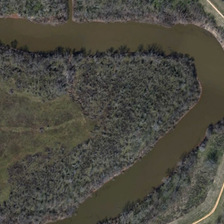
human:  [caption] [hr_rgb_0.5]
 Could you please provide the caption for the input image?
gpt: many green plants are in two sides of a curved river .

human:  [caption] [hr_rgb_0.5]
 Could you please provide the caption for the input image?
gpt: many green plants are in two sides of a curved river .

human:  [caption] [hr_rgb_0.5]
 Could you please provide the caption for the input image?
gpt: many green plants are in two sides of a curved river .

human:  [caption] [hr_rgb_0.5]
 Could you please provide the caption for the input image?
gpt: many green plants are in two sides of a curved river .

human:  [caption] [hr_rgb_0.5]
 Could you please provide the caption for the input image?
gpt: many green plants are in two sides of a curved river .